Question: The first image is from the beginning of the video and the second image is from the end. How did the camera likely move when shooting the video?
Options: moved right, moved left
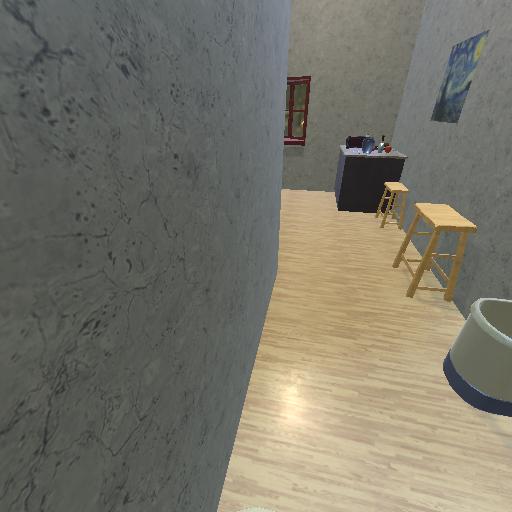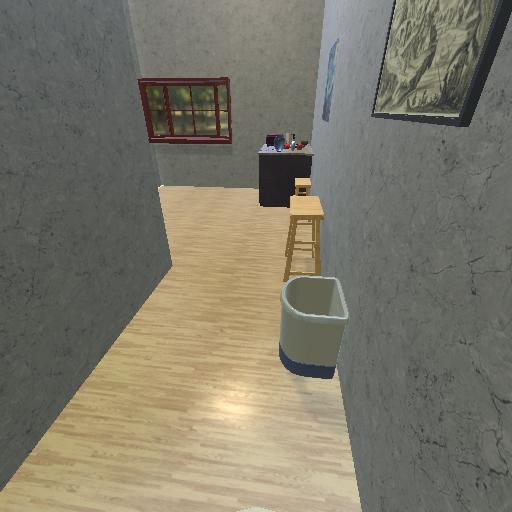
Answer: moved right